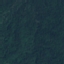
Land use / land cover class: Forest